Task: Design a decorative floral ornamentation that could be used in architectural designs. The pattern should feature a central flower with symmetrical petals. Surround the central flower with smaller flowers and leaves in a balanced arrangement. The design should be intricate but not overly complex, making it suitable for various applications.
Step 1168:
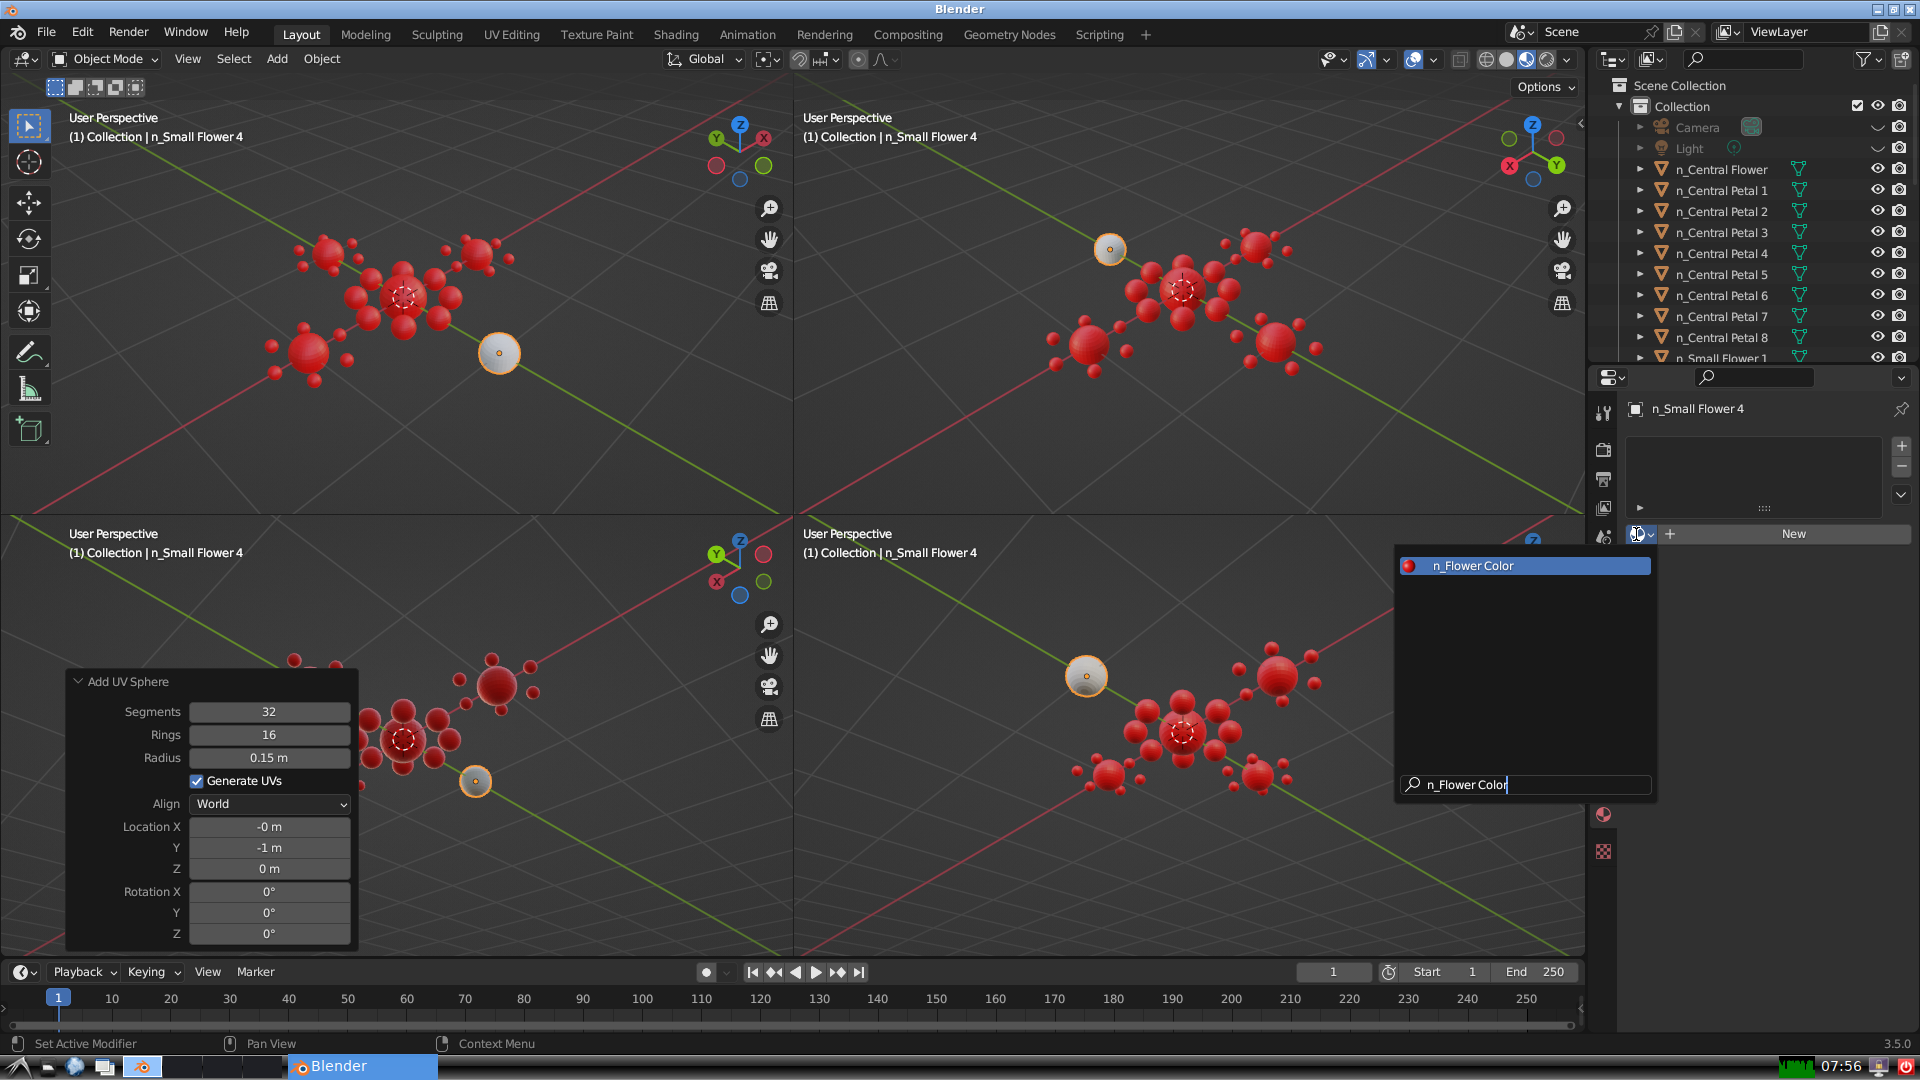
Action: {"key_press": ['Return']}